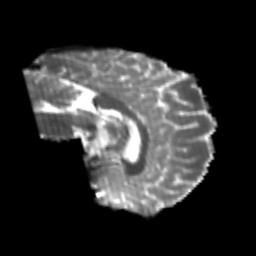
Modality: T2w
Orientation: sagittal
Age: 24
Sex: male
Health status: healthy
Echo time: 0.074 s